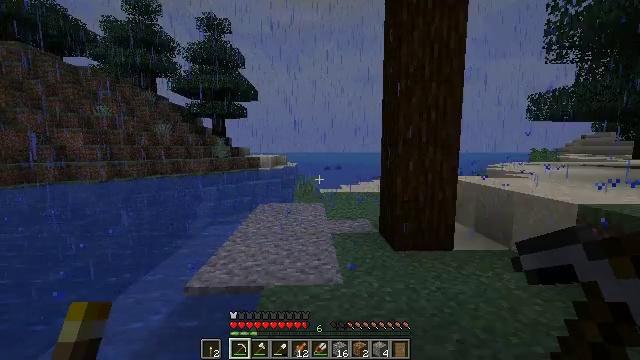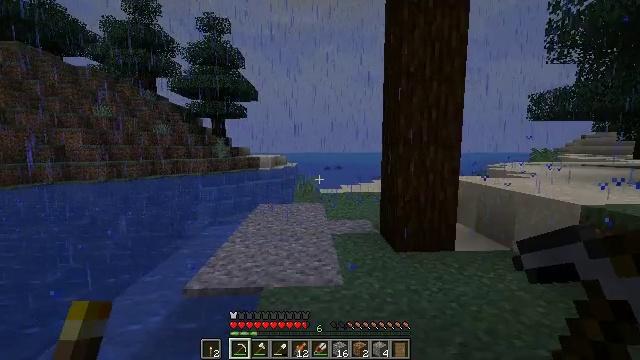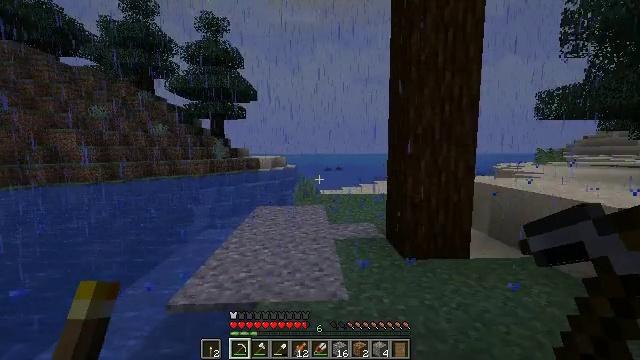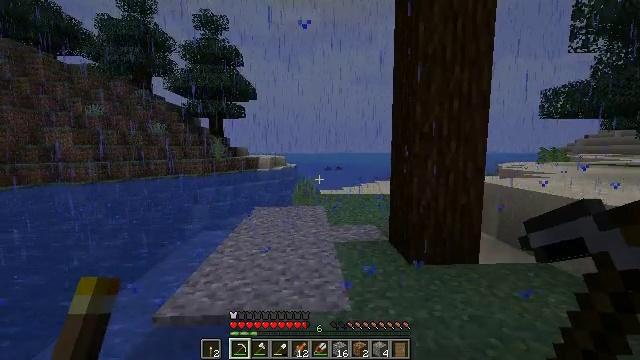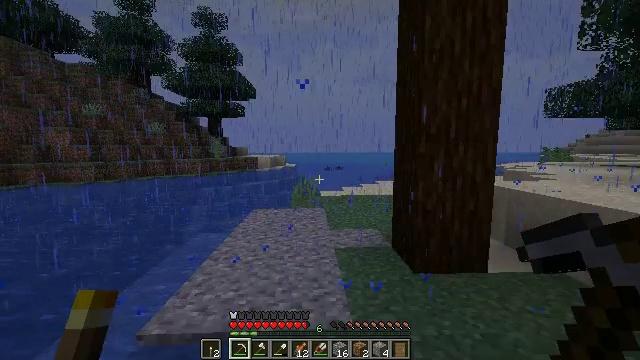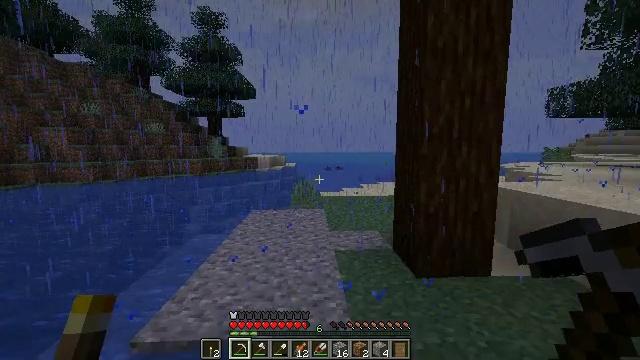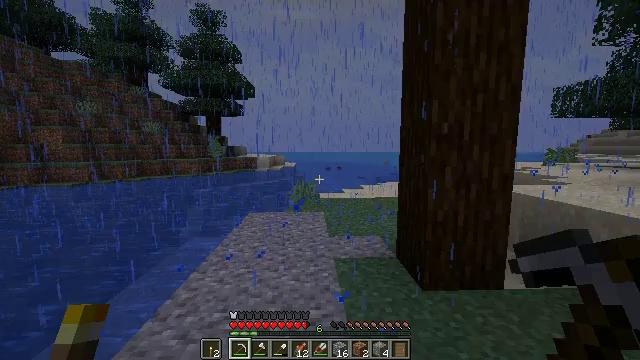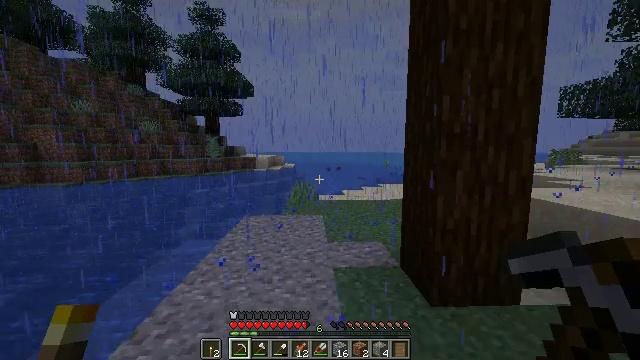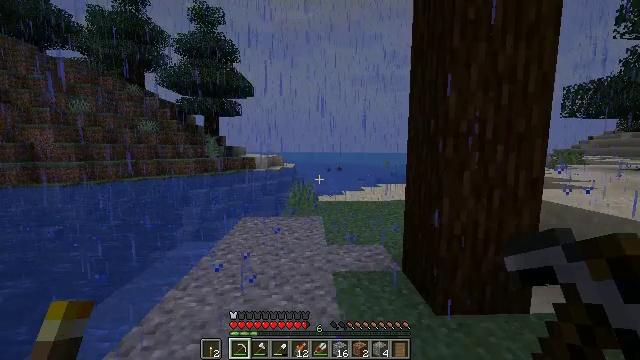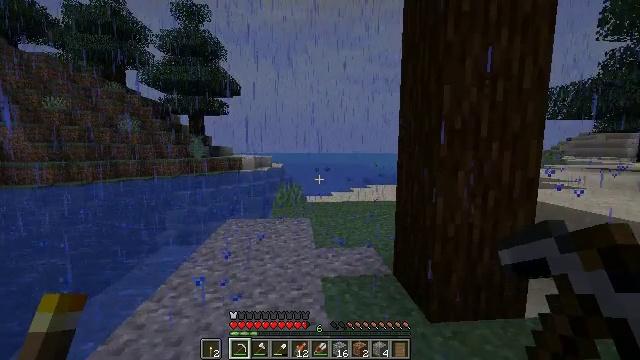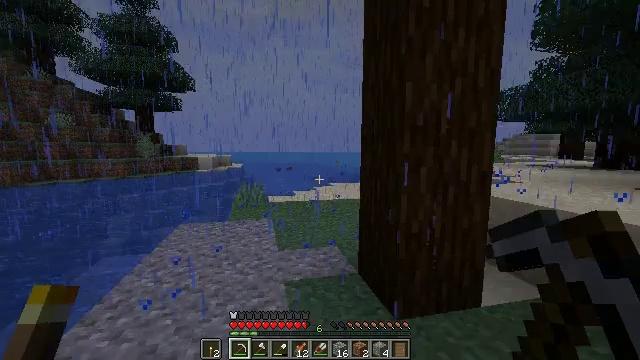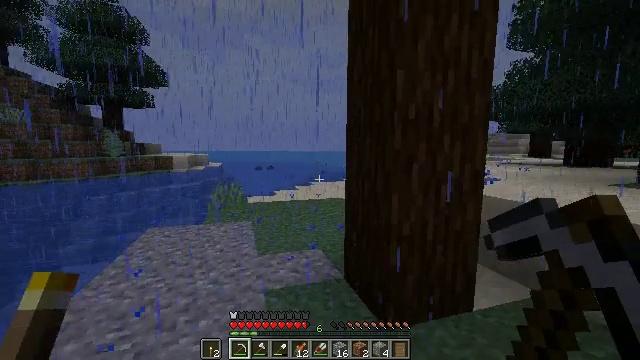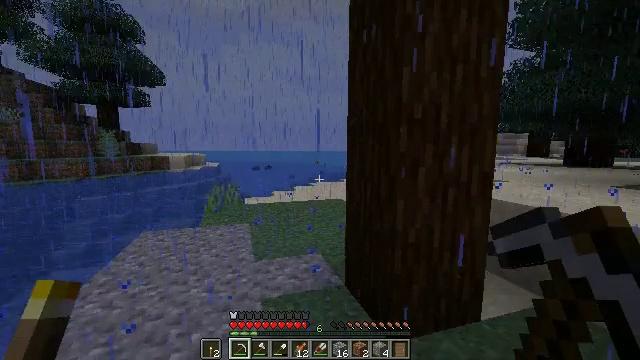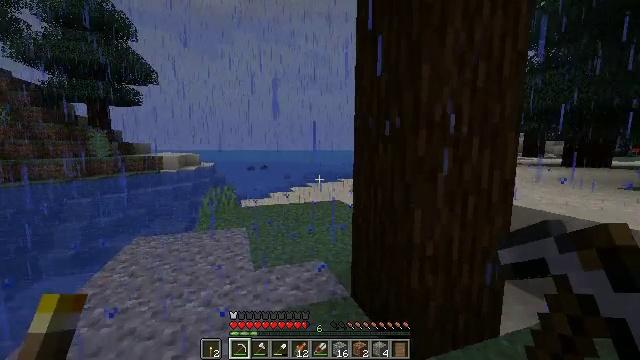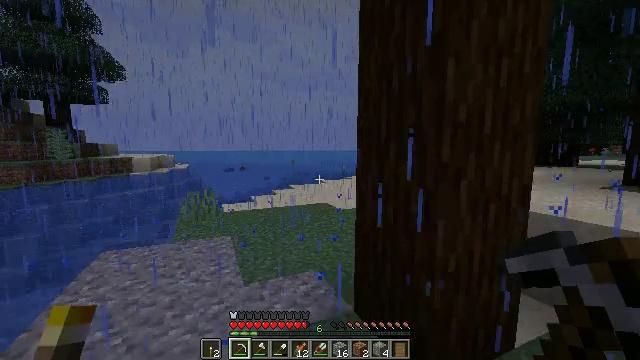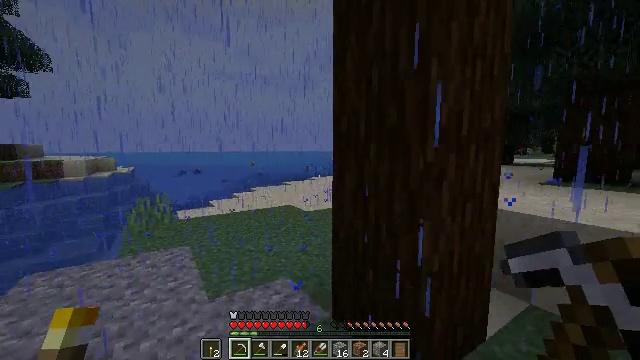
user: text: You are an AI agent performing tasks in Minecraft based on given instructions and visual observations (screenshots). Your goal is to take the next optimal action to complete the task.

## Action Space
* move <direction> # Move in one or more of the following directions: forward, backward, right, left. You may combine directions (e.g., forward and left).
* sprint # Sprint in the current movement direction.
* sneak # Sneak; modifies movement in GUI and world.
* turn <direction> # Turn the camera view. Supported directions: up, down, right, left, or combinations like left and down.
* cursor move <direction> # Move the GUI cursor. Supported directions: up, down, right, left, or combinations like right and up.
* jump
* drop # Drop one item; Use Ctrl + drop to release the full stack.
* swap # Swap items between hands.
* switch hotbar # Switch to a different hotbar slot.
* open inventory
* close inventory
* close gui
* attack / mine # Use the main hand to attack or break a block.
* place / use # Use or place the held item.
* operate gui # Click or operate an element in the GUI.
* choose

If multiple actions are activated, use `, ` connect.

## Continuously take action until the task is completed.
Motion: motion action
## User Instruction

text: Remove the large fern from the terrain.
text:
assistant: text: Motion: move forward
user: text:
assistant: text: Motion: move forward
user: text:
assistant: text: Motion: move forward
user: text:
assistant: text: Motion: move forward
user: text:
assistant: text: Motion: move forward
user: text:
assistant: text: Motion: move forward
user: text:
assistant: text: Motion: move forward
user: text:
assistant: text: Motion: move forward
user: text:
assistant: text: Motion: move forward, turn right
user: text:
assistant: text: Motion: move forward, turn right
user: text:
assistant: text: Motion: move forward, turn right
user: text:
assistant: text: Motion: move forward and move left
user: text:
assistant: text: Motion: move forward and move left, turn right
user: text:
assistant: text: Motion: move forward and move left, turn right
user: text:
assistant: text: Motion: move forward and move left, turn right
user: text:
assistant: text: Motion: move forward and move left, turn right
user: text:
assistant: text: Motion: move forward and move left
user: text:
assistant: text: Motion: move forward and move left
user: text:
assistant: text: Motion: move forward
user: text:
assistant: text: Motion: move forward
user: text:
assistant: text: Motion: move forward
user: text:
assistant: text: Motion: move forward
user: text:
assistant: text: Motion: move forward
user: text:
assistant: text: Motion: move forward, turn right
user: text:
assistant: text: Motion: move forward, turn right
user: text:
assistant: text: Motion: move forward, turn right
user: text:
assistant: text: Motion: move forward
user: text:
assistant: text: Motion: move forward
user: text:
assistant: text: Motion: move forward
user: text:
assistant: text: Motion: move forward